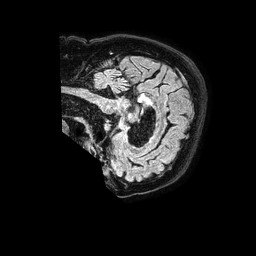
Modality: FLAIR
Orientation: sagittal
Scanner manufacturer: philips
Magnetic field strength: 1.5 T
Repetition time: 4.8 s
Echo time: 0.3 s